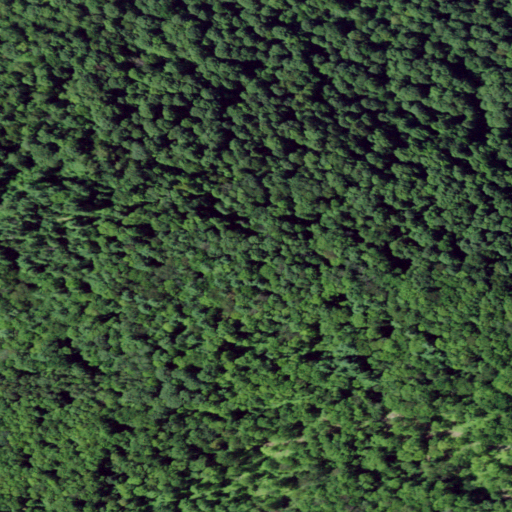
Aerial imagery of mountain in New York named Hodges Hill containing deciduous forest and mixed forest